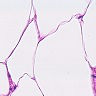
Metastatic tissue present: no